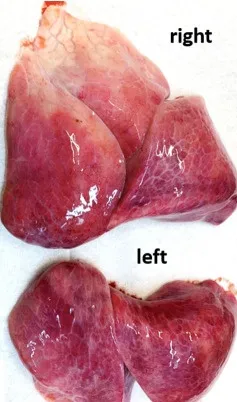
In a 13-months old girls, bilateral severe pulmonary dystelectasis, revealed by post-mortem examination.
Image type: medical_photograph (other_medical_photograph)